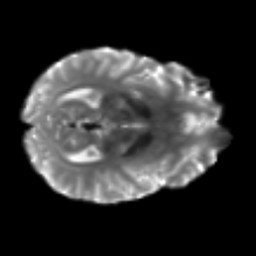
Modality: T2w
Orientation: axial
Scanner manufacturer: siemens
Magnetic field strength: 3 T
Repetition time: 3.6 s
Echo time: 0.092 s